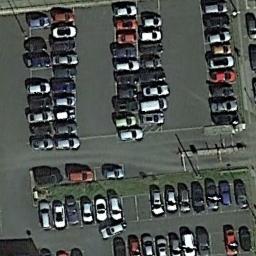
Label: parking_lot